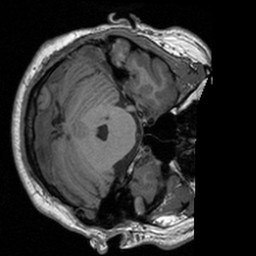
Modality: T1w
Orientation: axial
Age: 28
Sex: male
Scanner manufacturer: siemens
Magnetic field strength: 3 T
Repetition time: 1.9 s
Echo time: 0.00226 s